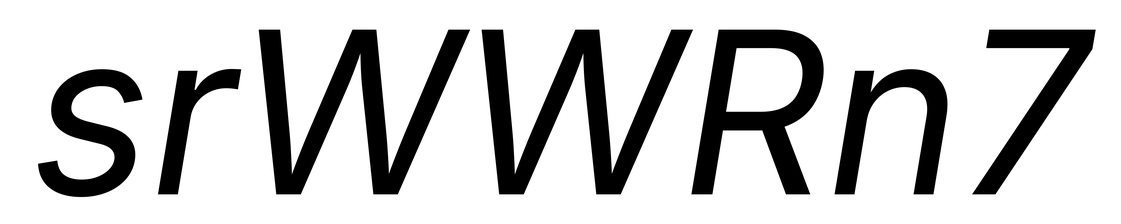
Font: Inter-Italic_Italic